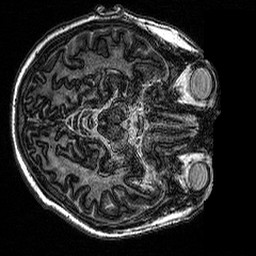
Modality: MP2RAGE
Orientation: axial
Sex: male
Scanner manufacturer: siemens
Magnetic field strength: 3 T
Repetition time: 5 s
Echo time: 0.00292 s